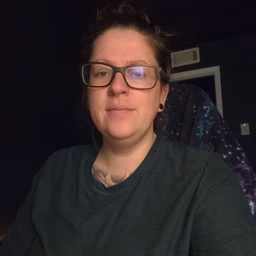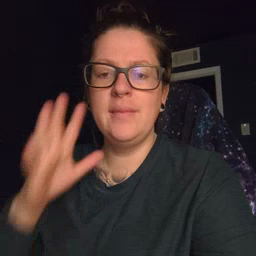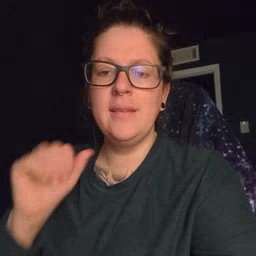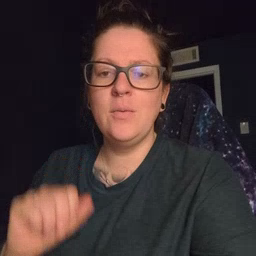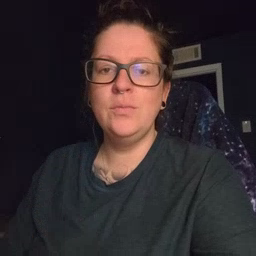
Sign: loud